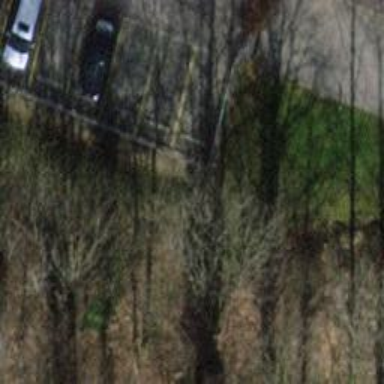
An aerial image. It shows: Parking entrance.